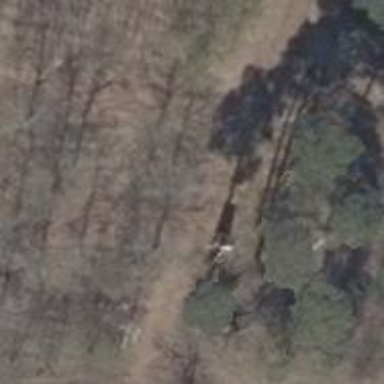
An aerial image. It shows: Hunting stand.